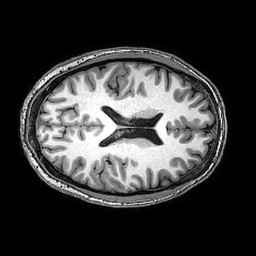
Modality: T1w
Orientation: axial
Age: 30
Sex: male
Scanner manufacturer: philips
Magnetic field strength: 3 T
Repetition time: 0.008412 s
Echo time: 0.00389 s